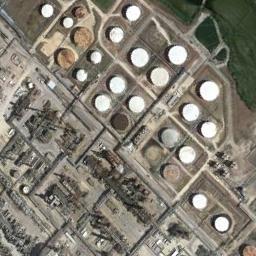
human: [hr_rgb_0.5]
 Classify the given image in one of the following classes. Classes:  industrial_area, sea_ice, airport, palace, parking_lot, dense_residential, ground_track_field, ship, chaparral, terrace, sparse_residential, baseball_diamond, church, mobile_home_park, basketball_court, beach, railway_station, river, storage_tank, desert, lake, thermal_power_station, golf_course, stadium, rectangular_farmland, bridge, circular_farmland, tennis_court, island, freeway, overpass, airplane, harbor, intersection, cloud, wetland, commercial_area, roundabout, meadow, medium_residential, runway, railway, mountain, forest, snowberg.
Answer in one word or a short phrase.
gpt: storage_tank